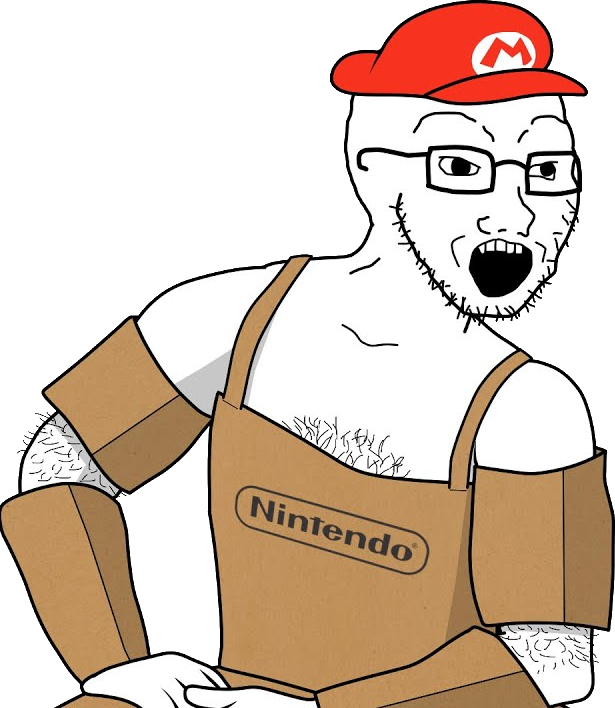
Label: 5_Soyjak